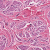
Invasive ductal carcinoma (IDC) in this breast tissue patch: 0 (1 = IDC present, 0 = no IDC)